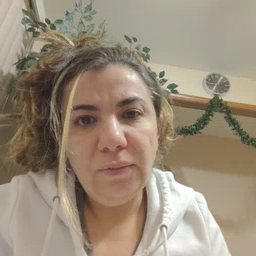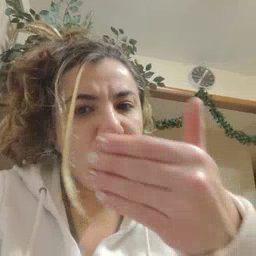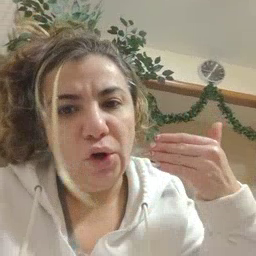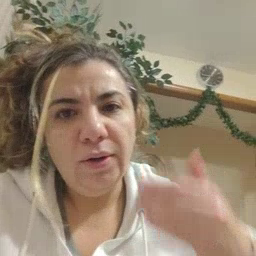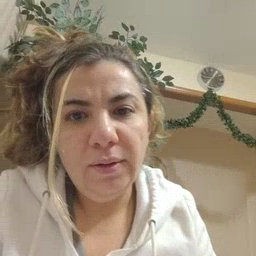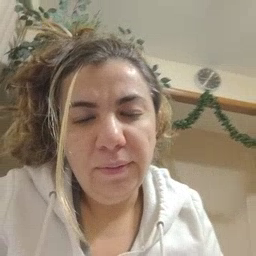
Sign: before